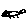
Label: cat